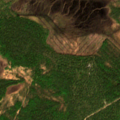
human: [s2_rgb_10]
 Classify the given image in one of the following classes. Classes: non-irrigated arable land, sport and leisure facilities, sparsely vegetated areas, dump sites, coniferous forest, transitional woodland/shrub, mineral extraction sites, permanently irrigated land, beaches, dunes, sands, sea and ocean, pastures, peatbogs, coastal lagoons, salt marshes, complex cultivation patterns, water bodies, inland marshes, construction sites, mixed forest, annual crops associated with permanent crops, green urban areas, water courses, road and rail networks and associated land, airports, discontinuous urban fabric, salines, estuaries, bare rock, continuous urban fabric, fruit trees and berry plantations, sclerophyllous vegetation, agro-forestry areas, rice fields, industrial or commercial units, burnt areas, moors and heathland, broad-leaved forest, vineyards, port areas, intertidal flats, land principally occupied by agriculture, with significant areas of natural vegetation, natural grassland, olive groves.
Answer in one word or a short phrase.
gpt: coniferous forest, mixed forest, transitional woodland/shrub, peatbogs